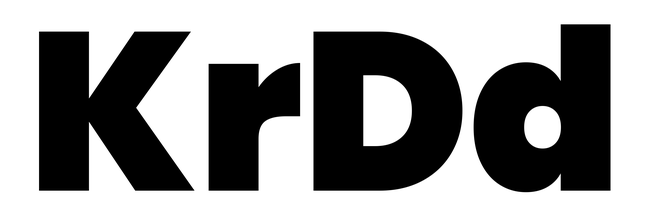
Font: Poppins-Black